Current action and preconditions to check: trajectory_clear

Your task: For each precondition in the list above, predict whether it will hold at this action.

Consider the current scene as observed from the mobile robot's camera, and analyze the predicted future states of all dynamic agents (e.g., people, animals, vehicles, or any moving entities) within the NEXT SECOND.

IMPORTANT: Only answer "very likely" if you are absolutely certain—based on strong, clear evidence—that a dynamic agent will violate the precondition in the predicted future state. Do NOT answer "very likely" for unlikely, ambiguous, or low-probability risks.

Ask yourself for each precondition: Is there a high probability, with clear and convincing evidence, that the predicted future states of any dynamic agent will interfere with the predicted future state of the currently executing action within the NEXT SECOND, causing that precondition to fail?

Assess the risk level based on these predictions. Use "likely" or "very likely" if motions create a clear risk of interference.

Use "neutral" or "improbable" if agents are nearby but their predicted paths are clearly diverging or non-conflicting.

Failure Risk Categories: "very improbable", "improbable", "neutral", "likely", "very likely"

Answer Format: Output ONLY the probability_of_failure value from these categories: "very improbable", "improbable", "neutral", "likely", "very likely"

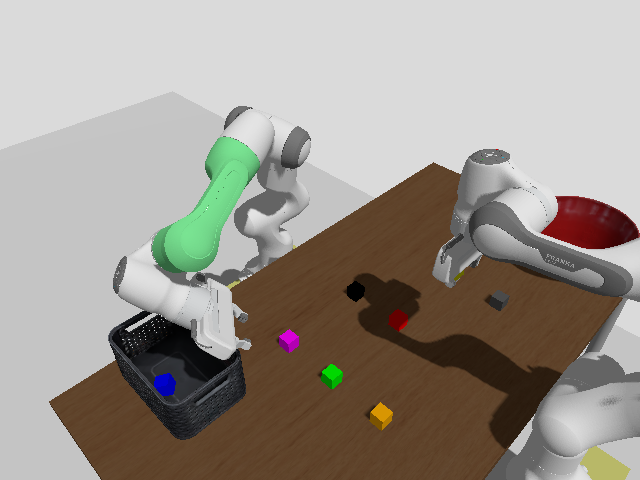

Answer: very improbable